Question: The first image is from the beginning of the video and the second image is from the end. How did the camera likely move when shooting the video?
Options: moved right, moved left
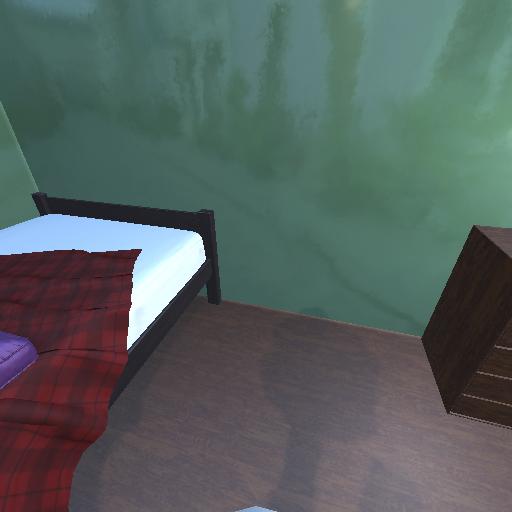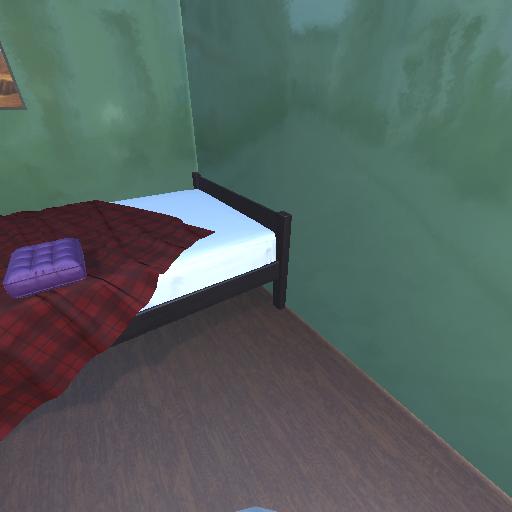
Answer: moved right